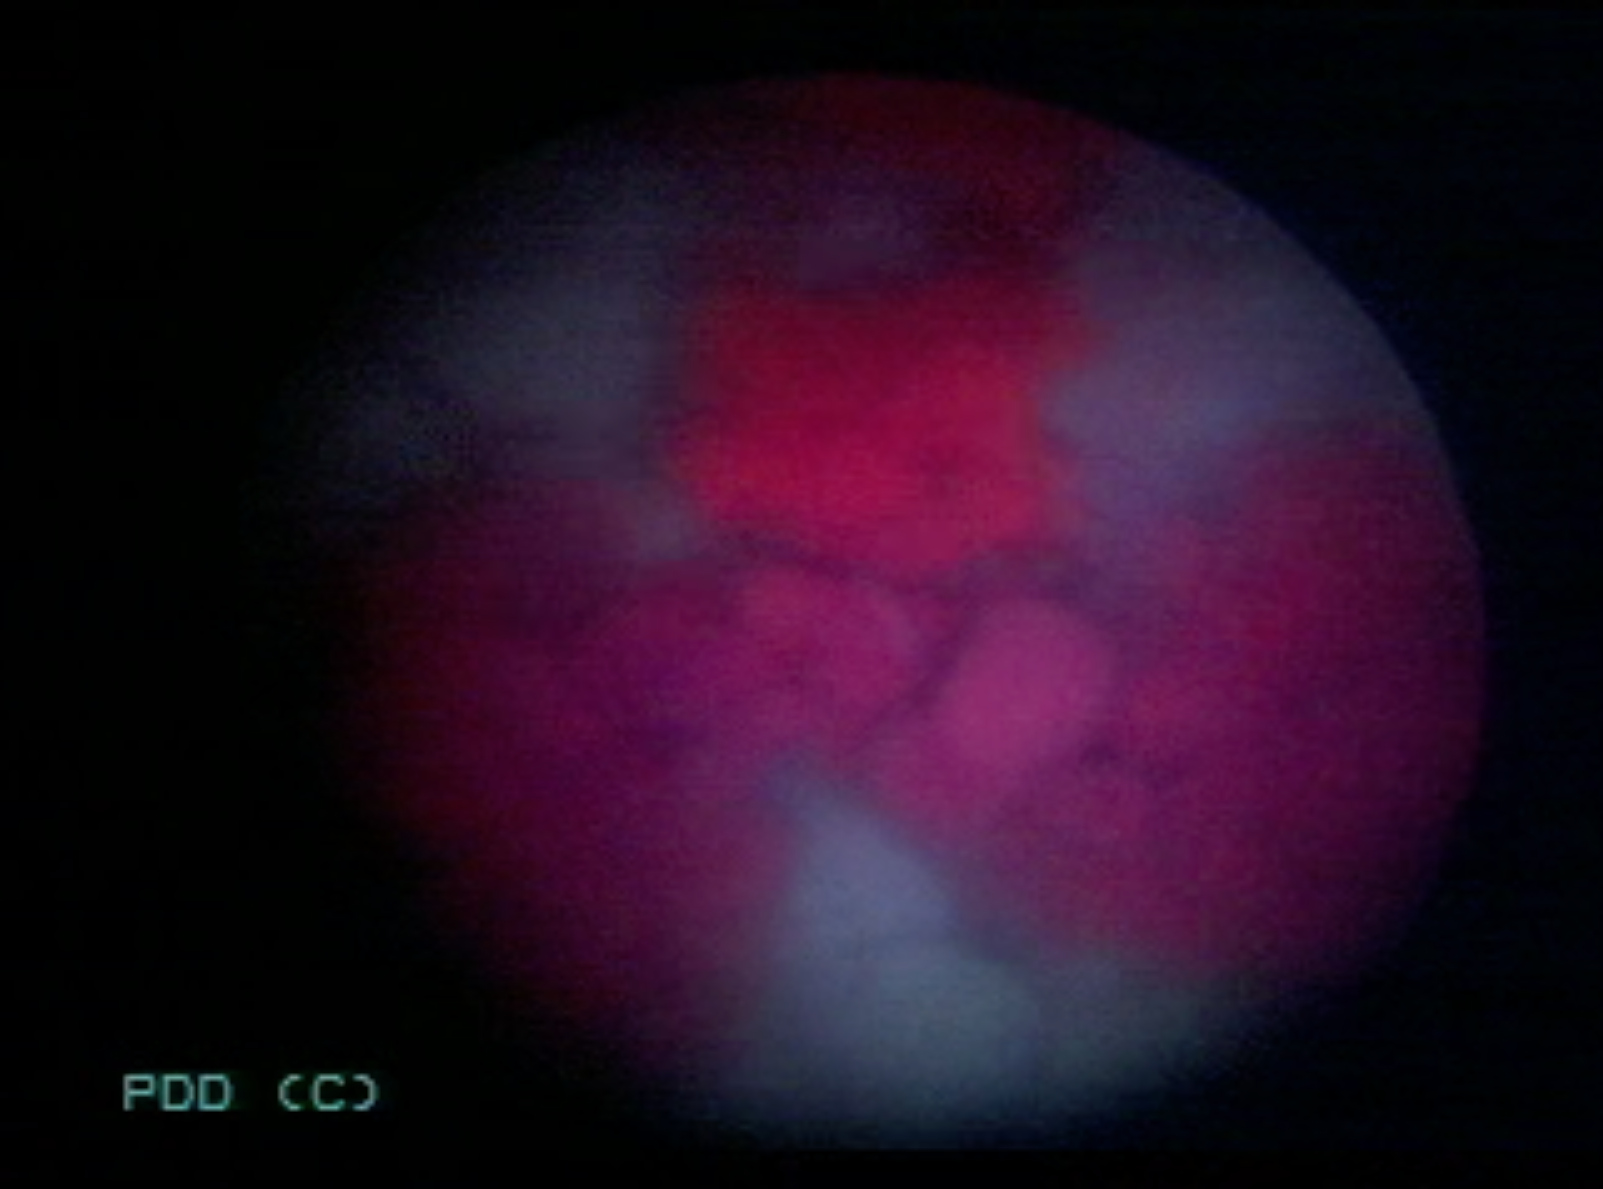
Modality: BLC
Class: Malignant
Subclass: LowGradePapillary
Lesion: Multifocal
Multifocal: 2 to 7
Stage: Ta
Morphology: Papillary
Bladder cancer association: Yes